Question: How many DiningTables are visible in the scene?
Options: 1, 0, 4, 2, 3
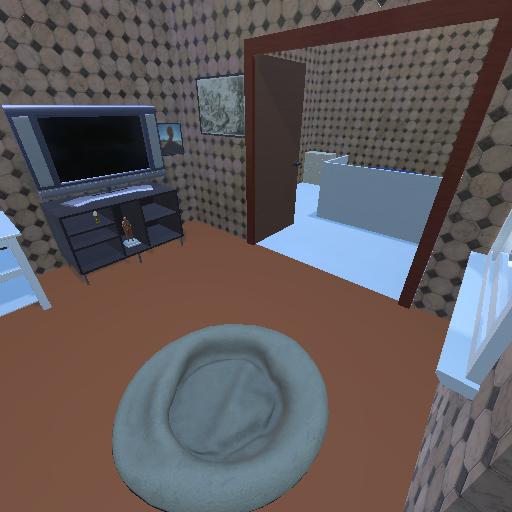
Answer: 1